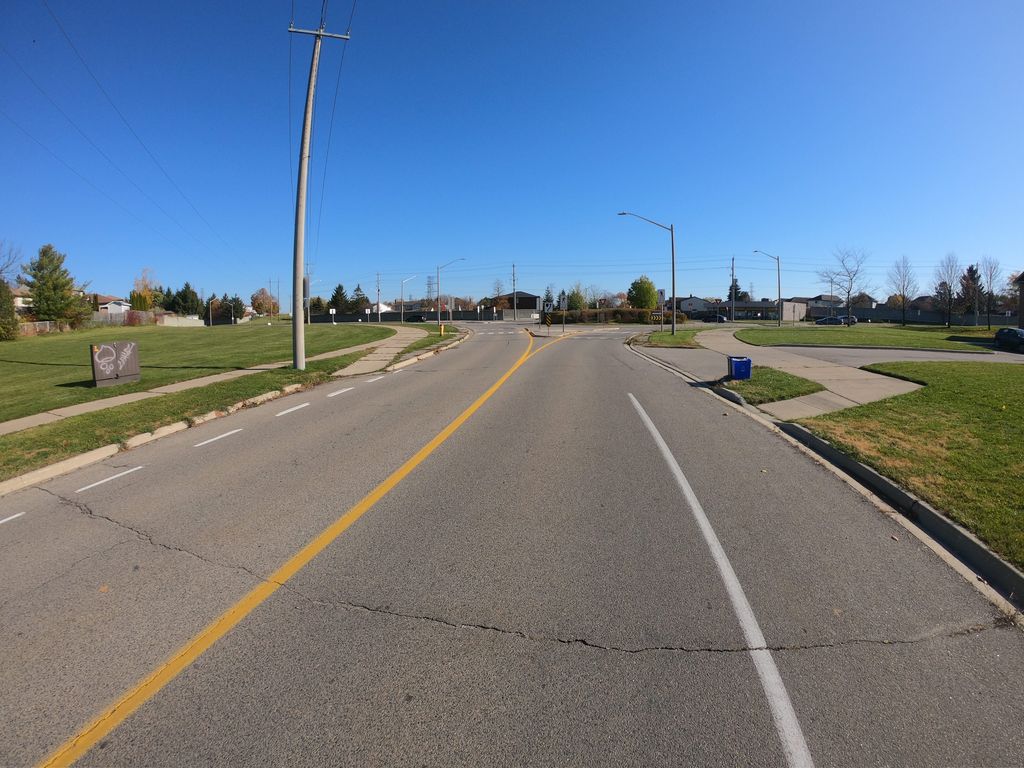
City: kitchener-waterloo